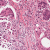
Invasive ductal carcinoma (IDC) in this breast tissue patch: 1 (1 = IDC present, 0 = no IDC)